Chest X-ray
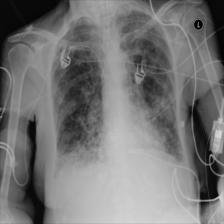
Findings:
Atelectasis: negative
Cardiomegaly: negative
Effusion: negative
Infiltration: positive
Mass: negative
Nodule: negative
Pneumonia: negative
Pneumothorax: negative
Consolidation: negative
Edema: negative
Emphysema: negative
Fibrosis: negative
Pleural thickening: negative
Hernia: negative